Question: When I want so select an image, the project resource is empty:

How can I add resource there?
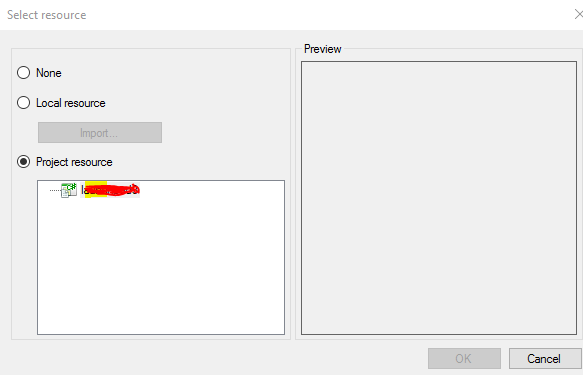
Answer: Solution, I used the .resx file:
1. Create a new resource file to your project (Project > Add > New Item > Misc > Empty resource file).
2. Right click on the empty list (white space) in the resource editor > Add Files, choose the file
3. How the files gets added depends on the file type, images are added as System.Drawing.Bitmap, binary files as byte array.
Assume we add "Image.png". To access the files, use this code:
'''
using System.Reflection;
using System.Resources;
ResourceManager resources = new ResourceManager("Namespace.ResourceFile", Assembly.GetExecutingAssembly());
Bitmap bitmap = (Bitmap) resources.GetObject("Image"); //image without extension
myButton.BackgroundImage = bitmap;
'''
Namespace is the root namespace of your application, ResourceFile the name of the .resx file (without the .resx extension). If the .resx file is inside a subfolder in the project, use "Namespace.SubfolderName.ResourceFile".
Make sure your image fits the Control.Size, the property BackgroungImage does not resize the image.
The resx file act like a folder, it wil cointain your resources.